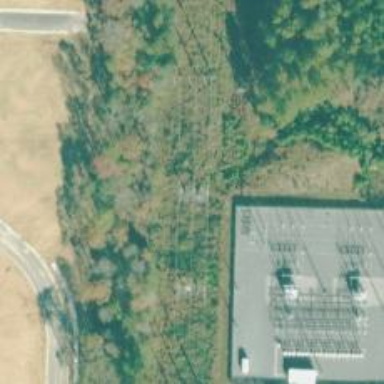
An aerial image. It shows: Switch for power supply.